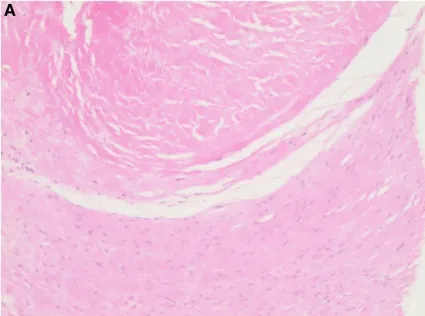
Histopathology of the tricuspid valve showed fibrous tissue hyperplasia with hyalinosis.
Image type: pathology (h&e)